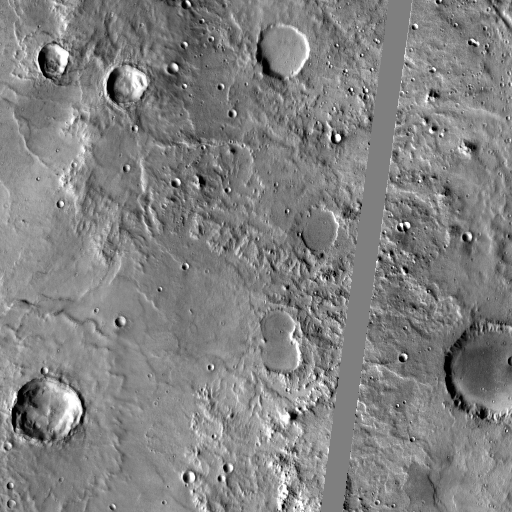
Crater classes present: Background, Other, Layered, Buried, Secondary